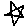
Label: star